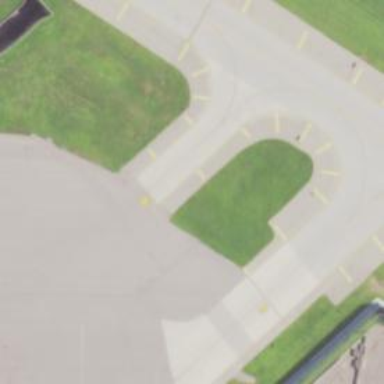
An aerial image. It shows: View of taxiway at the airport.